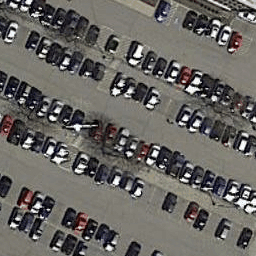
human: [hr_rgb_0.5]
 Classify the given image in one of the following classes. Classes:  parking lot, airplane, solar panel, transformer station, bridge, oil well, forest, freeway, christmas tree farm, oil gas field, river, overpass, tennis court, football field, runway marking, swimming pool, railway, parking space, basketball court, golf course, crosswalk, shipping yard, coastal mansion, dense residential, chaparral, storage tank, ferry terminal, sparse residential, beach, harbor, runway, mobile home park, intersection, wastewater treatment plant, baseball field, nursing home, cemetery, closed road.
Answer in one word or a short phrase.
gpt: parking lot